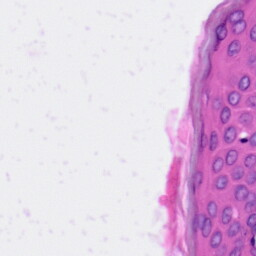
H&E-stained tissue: Skin